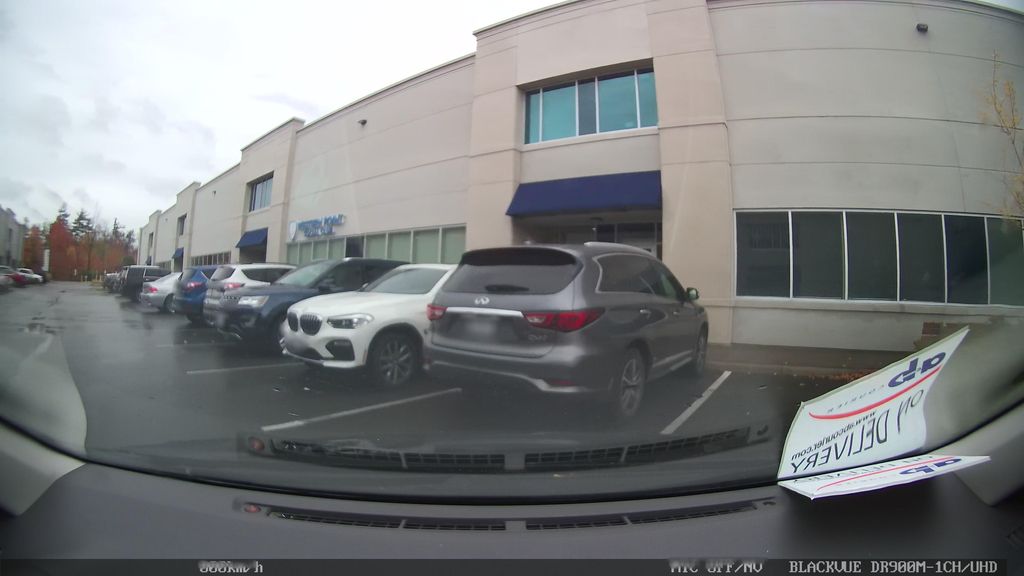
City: toronto